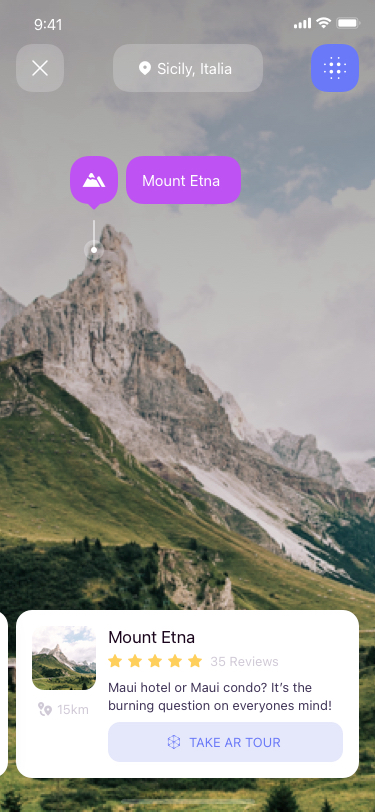
Text in this UI design:
Sicily, Italia
Mount Etna
Mount Etna
35 Reviews
Maui hotel or Maui condo? It’s the burning question on everyones mind!
take ar tour
15km